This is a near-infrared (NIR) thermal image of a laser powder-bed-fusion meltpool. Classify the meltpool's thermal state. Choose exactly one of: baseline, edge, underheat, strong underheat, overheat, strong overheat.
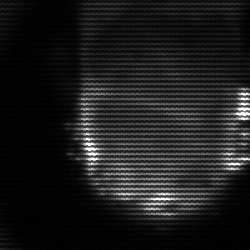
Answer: baseline